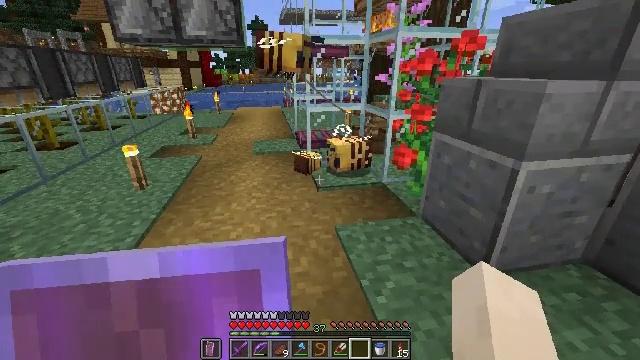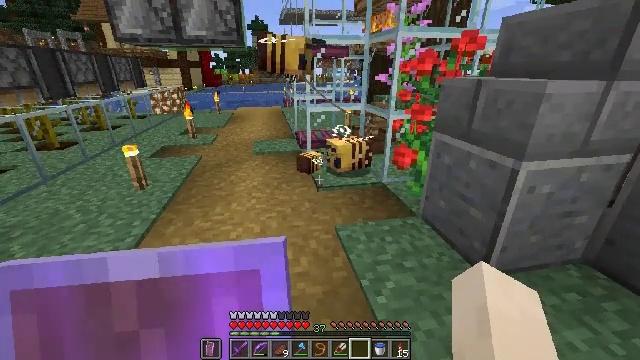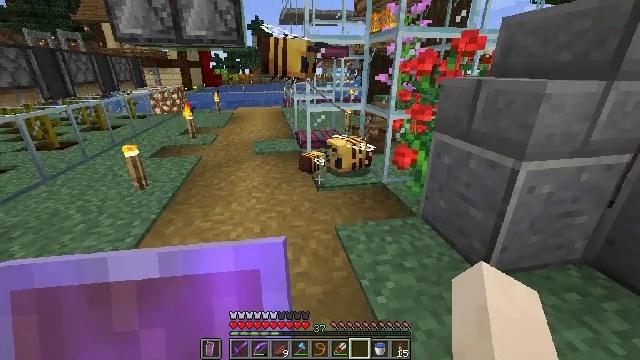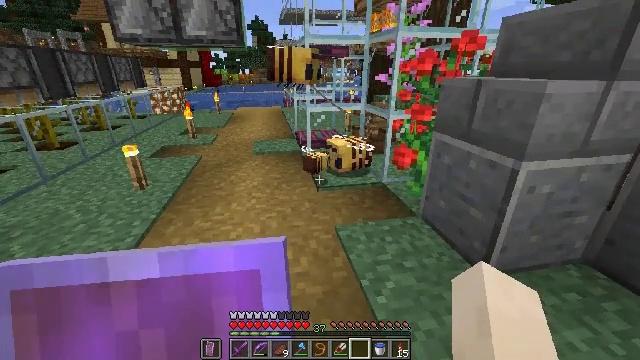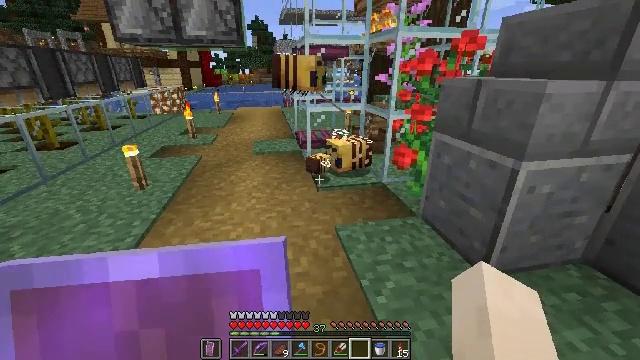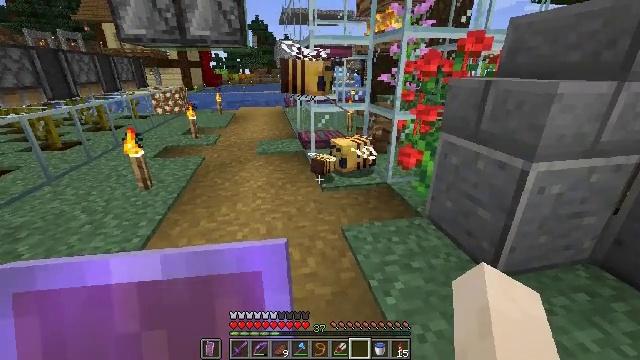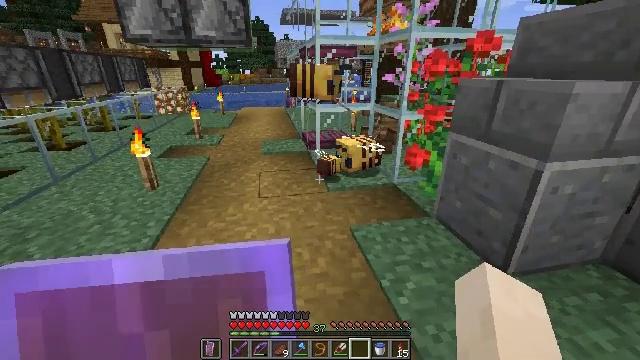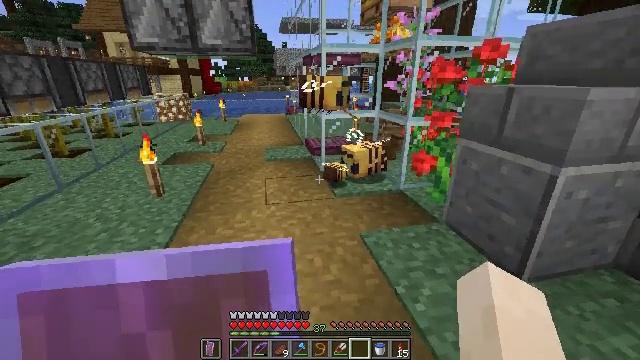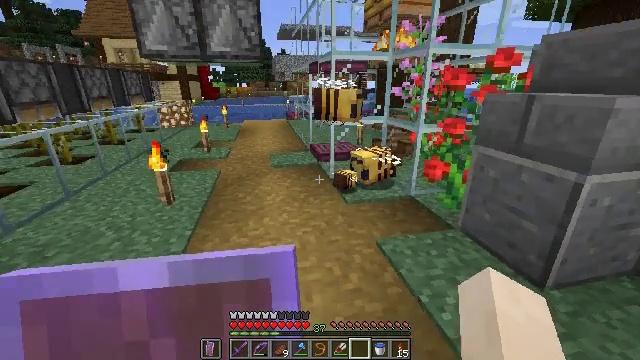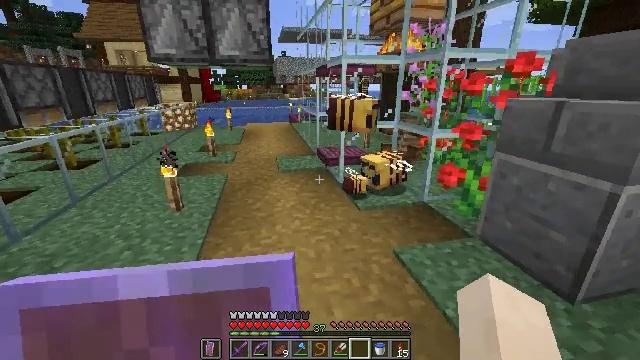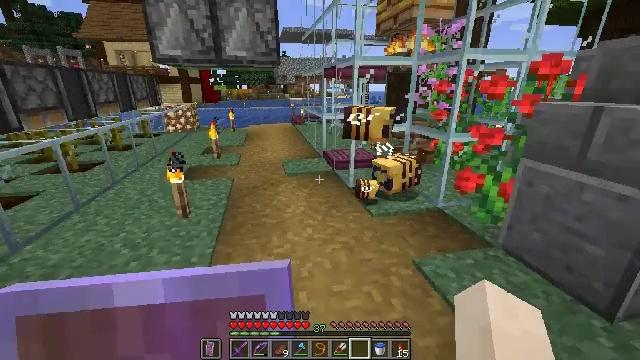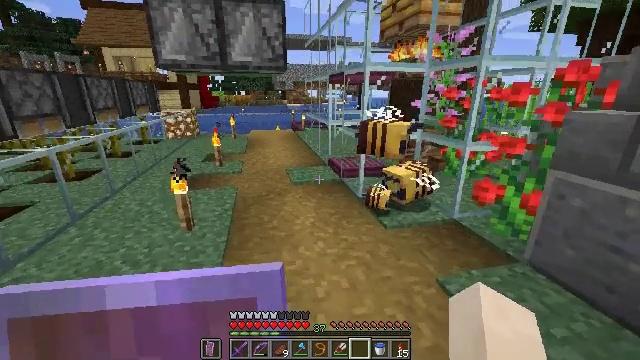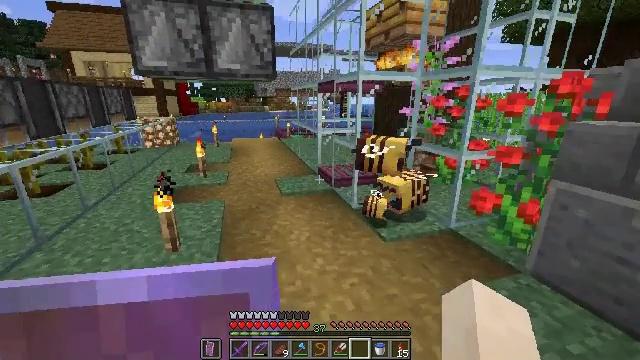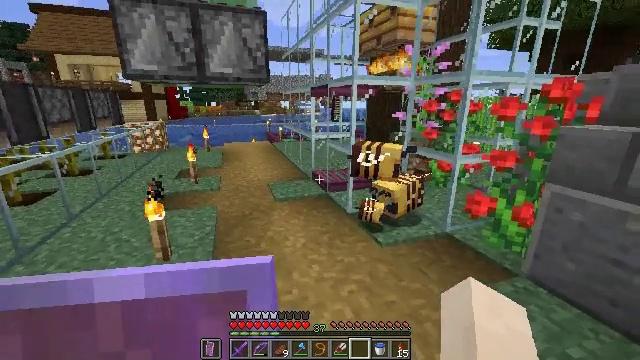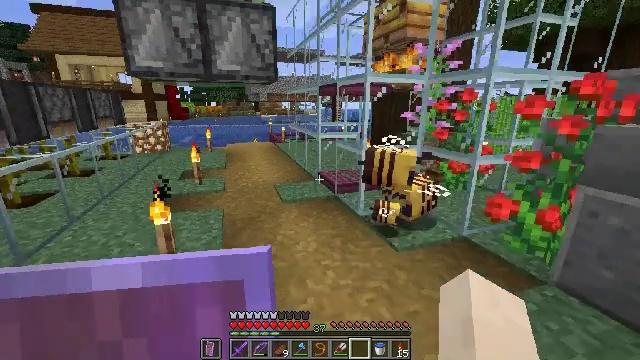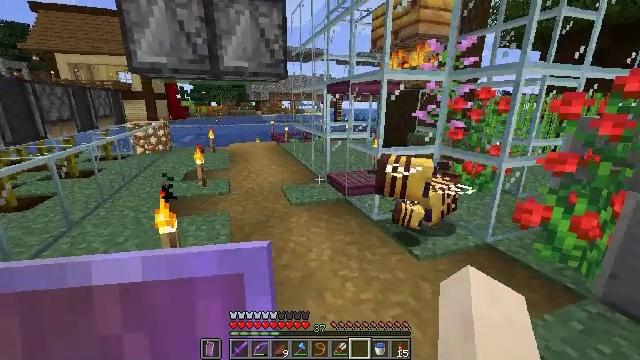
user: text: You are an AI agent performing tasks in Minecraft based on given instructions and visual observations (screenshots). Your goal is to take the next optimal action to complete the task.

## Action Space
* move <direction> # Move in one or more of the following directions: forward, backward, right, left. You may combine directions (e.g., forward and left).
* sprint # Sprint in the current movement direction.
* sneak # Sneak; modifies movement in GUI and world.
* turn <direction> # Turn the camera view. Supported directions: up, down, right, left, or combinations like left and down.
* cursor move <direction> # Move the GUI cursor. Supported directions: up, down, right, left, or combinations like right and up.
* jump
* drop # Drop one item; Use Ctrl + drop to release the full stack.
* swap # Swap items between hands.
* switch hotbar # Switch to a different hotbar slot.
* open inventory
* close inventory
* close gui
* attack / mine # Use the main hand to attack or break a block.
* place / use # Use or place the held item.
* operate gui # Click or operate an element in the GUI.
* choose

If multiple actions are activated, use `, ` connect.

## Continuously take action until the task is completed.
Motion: motion action
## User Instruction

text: Destroy the glass.
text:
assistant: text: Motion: no_op
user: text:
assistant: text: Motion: no_op
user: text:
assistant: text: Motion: no_op
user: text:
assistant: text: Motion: no_op
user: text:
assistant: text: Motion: move left
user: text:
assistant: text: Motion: move left
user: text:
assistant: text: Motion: move left, turn up
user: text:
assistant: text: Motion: move forward and move left, turn up
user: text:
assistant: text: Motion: move forward and move left
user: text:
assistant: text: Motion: move forward and move left
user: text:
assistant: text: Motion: move forward and move left, turn up
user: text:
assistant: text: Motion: move forward and move left, turn right and up
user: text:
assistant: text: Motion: move forward and move left, turn right
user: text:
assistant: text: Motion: move forward and move left
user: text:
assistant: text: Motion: move forward
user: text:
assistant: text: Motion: move forward
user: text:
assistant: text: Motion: move forward
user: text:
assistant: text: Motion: move forward
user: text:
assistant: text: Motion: move forward
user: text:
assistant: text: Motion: move forward
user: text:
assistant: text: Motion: move forward
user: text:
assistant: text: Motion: move forward and move left
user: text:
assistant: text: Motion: move forward and move left
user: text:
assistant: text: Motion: move forward and move left
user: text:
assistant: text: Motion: move forward and move left
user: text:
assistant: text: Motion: move forward
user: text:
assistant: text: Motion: move forward
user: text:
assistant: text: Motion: move forward
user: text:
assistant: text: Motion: move forward
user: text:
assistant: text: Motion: move forward